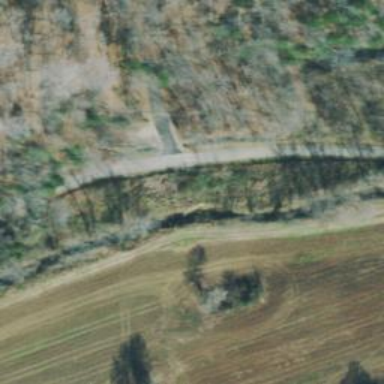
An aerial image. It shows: Unclassified road.